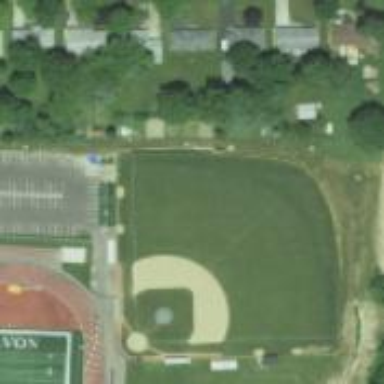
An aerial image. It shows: T-ball baseball pitch for leisure sports.